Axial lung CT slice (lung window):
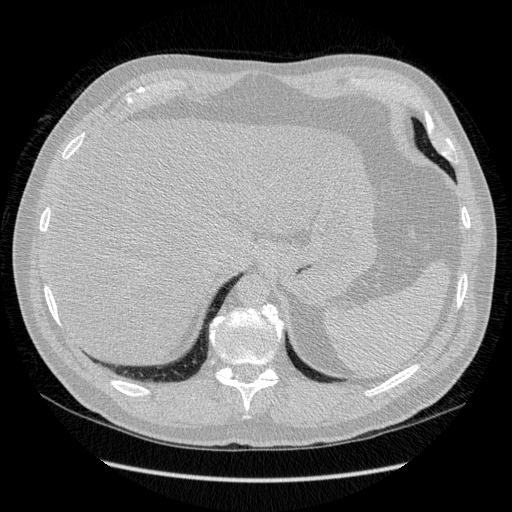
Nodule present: no